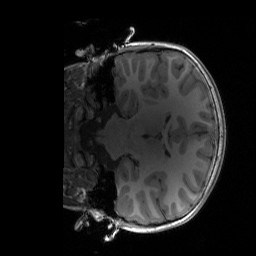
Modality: T1w
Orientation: coronal
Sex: male
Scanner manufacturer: siemens
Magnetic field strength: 3 T
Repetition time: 1.9 s
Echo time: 0.00243 s